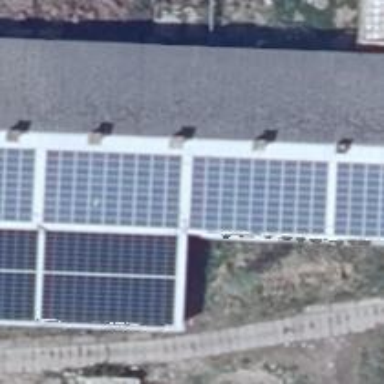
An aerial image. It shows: Small solar photovoltaic panel used as generator to produce electricity.